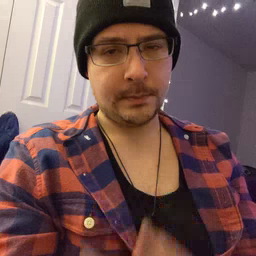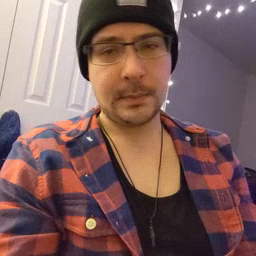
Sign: hair